Field crop: tomato
Growth stage: 1
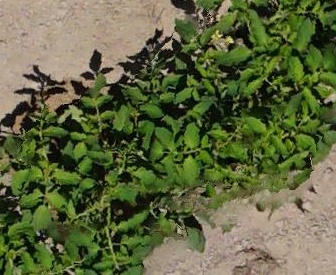
Species: tomato